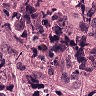
Metastatic tissue present: yes